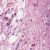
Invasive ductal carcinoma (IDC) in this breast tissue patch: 0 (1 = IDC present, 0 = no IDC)